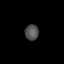
Tissue: lung
Cell type: T cells
Senescence score: 0.1338
Nuclear area (px): 212
Mean DAPI intensity: 81.274